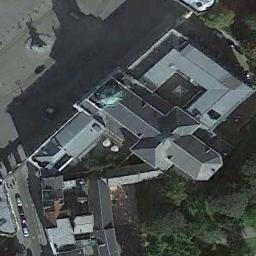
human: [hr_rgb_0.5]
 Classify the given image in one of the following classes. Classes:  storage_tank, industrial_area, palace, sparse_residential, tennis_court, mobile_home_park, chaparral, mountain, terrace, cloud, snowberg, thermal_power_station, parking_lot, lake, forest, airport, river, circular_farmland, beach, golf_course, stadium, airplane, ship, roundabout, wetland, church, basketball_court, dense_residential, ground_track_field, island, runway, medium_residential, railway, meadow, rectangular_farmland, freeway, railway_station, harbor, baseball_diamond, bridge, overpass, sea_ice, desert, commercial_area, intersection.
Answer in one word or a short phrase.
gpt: church